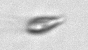
Label: Cryptophyta